Question: I recently read a <URL>. The problem is that now I'm completely lost. The rotated element doesn't seem to be following the layout that I wish it would.
You can visit the page in question 'http://76.182.31.74:8001/aboutme.html' for as long as it is up or take a look at this image here:

As you can see, the words "ABOUT ME" kind of float out of the darker content area. I need them to hug the content in the center (in this case, the picture of me) and be in the gray area (vertically). I've tried everything to no avail!
Here are the relevant CSS/HTML snippits:
'http://76.182.31.74:8001/styles/default.css'
'''
#SideWord {
display:block;
-webkit-transform: rotate(-90deg);
-moz-transform: rotate(-90deg);
-o-transform: rotate(-90deg);
filter: progid:DXImageTransform.Microsoft.BasicImage(rotation=3);
color: #666;
text-shadow: 0px -1px 0px rgba(0,0,0,.5);
font-size:53px;
position:relative;
left:-617px;
text-align:center;
font-family:Verdana, sans-serif;
}
'''
'http://76.182.31.74:8001/aboutme.html'
'''
<div id="content">
<span id="SideWord">
<!-- InstanceBeginEditable name="SideWord" -->ABOUT ME <!-- InstanceEndEditable -->
</span>
<div id="spacer">
<!-- InstanceBeginEditable name="content" -->
<img id="profile-pic" src="images/me.jpg" /><span class="header3">I'M <span class="emph">XANDER LAMKINS</span> AND I'M A TEEN INTERESTED IN <span class="emph">COMPUTER PROGRAMMING</span>, GENERAL <span class="emph">COMPUTER SCIENCE</span>, AND <span class="emph">MATHAMATICS</span>.</span>
<span class="page-content" style="padding-top:35px;">I've been programming since mid-2005 and have loved every day of it! I work everyday on hobby projects in all aspects of the computing genre. I do 3D animations, develop applications, design webpages, and even a little bit of image design.<br />
<br />I am currently fluent in .NET, Lua, HTML/CSS/JavaScript/jQuery, and Basic. I am also knowledgable about Python and Java.<br /><br />As of my Junior and Senior year, I will be studying at <a href="http://en.wikipedia.org/wiki/North_Carolina_School_of_Science_and_Mathematics" class="smoothlink">NCSSM</a>, a public boarding school focused on Science and Mathamatics.<br /><br />I'm also very active on the <a href="http://stackexchange.com/" class="smoothlink">StackExchange</a> network. Feel free to check out my profiles there.</span><a target="_blank" class="se" href="http://stackoverflow.com/users/595437/xander-lamkins">
<img src="http://stackoverflow.com/users/flair/595437.png?theme=clean" width="208" height="58" alt="profile for Xander Lamkins at Stack Overflow, Q&amp;A for professional and enthusiast programmers" title="profile for Xander Lamkins at Stack Overflow, Q&amp;A for professional and enthusiast programmers">
</a> <a target="_blank" class="se" href="http://superuser.com/users/77306/xander-lamkins">
<img src="http://superuser.com/users/flair/77306.png?theme=clean" width="208" height="58" alt="profile for Xander Lamkins at Super User, Q&amp;A for computer enthusiasts and power users" title="profile for Xander Lamkins at Super User, Q&amp;A for computer enthusiasts and power users">
</a><span class="page-content" style="padding-top:35px;">Contact Me:<br /><span class="emailz"></span></span>
<!-- InstanceEndEditable -->
</div>
</div>
'''
Feel free to request anything else or ask for more information about anything. I just want those darn words to sit next to (to the left of, anyways) the '#spacer' div with it's top a distance of x from the top of the grey area.
Feel free to poke through the other pages for as long as they are up.
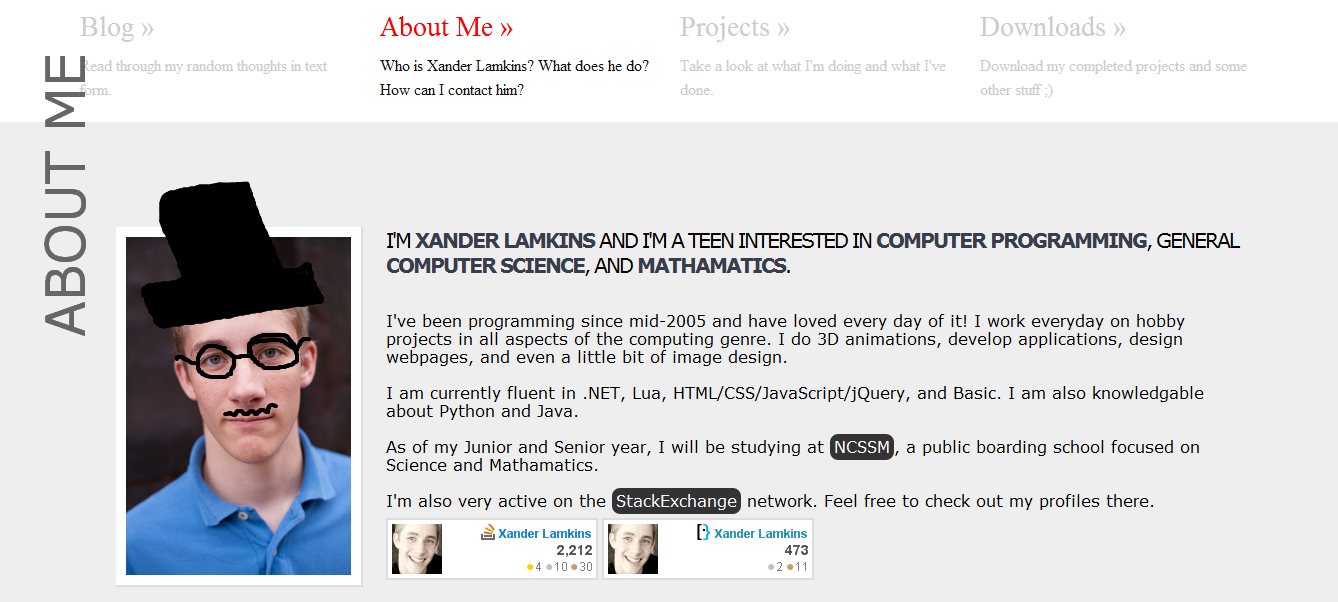
Answer: First, there is the <URL> property that defaults to '50% 50%' effectively rotating the element around its center. I'll be setting it to '0 0' so the element is rotated 90 degrees CCW against its top right corner.
<URL>
## Update:
The original fiddle I've posted did not seem to work x-browser in the following aspect: on Firefox, for the transformed element gets applied transition, on Chrome/Safari it seems to get applied the element is transformed (?)
^ - <URL>
'''
#SideWord {
/*re-worked deltas only*/
transform-origin: 0 0;
/*take element out of normal flow to avoid collapsing vertical margins*/
float:left;
/*these values have to account for parent container height or the parent
needs to have a clearfix applied to it*/
/*an alternative to setting these dimensions in px would be em, as long as
as the font size is em-based too. this would give you *some* degree of
control over pseudodynamic box size*/
width:300px;
margin-top:300px;
/*re-align the text*/
text-align:right;
}
'''
This appears to render fine on FF, Chrome and Safari (will check IE next week), plus gives you a bonus of adjusting margin-top to slightly shift text position.
<URL>